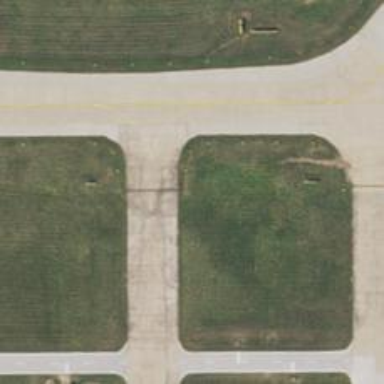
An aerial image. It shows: Image of taxiway at airport.